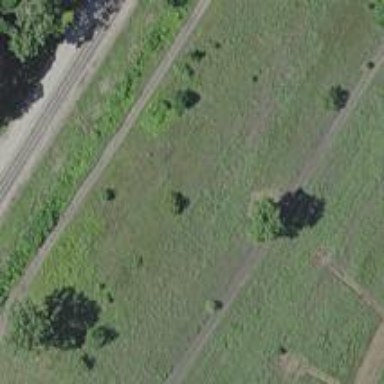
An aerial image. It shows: Abandoned railway.